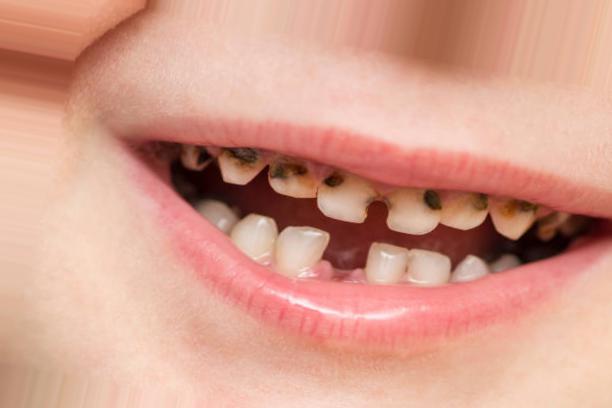
Condition: Caries